Question: I am trying to work out (or find) a button that looks half decent for use in my app. In the image below I have two buttons at the bottom, the default button (interfaceBuilder) and one using two png images from the Apple UICatalog.
I am a little shocked that apple did not include something a little more stylish in IB. I assume that my only option is to find/use/make a suitable replacement button image. Before I fire up Photoshop does anyone know of any replacement buttons I might use?

gary
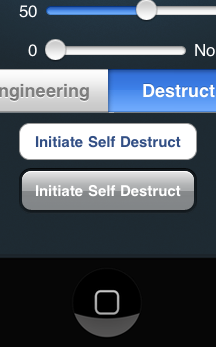
Answer: If you want to try out some button designs, you can draw them in <URL>, which includes a template for iPhone buttons. Opacity can output the button as a stretchable PNG for use in the button or as a UIView / UIButton subclass with all the Quartz drawing calls within it.